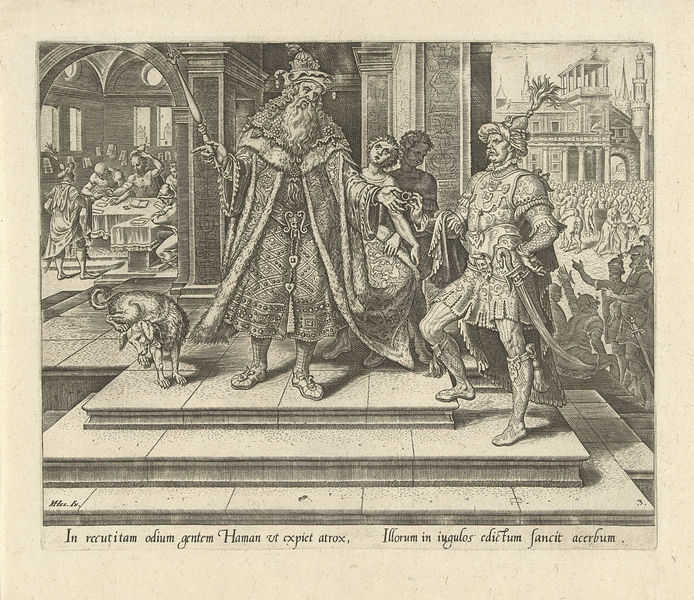
Titel: Ahasveros geeft Haman toestemming te Joden uit te roeien
Künstler: Philips Galle
Standort: Amsterdam
Institution: Rijksmuseum
Schlagwörter: mann, menschen, schmuck, tisch, hund, bart, federn, tischdecke, mantel, krone, pferd, schrift, stab, treppe, könig, stufen, ring, buch, schwert, säbel, brokat, turban, latein